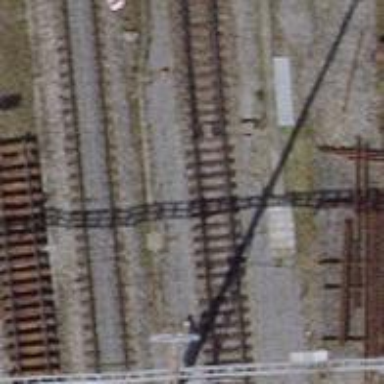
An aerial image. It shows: Railway track with contact line for electrification.